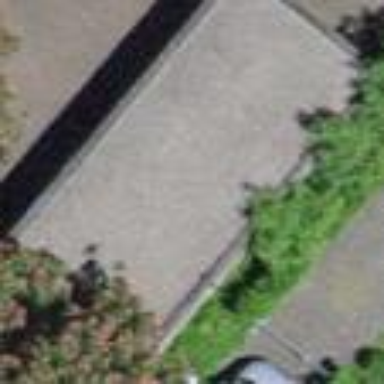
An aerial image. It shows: Garage building.